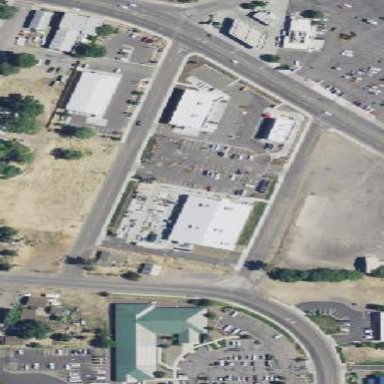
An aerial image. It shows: Commercial area.